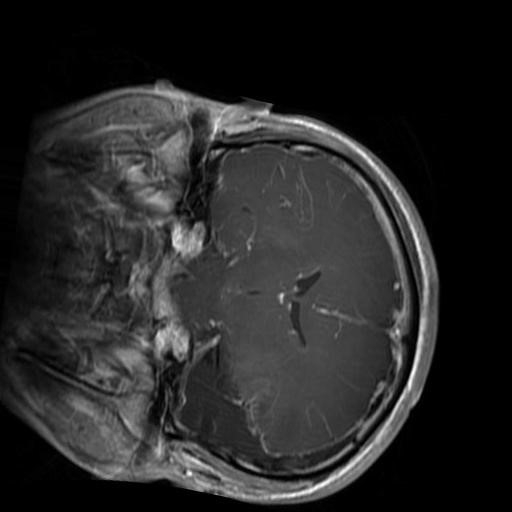
Label: brain_glioma